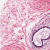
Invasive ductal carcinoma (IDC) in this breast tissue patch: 0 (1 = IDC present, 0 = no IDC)